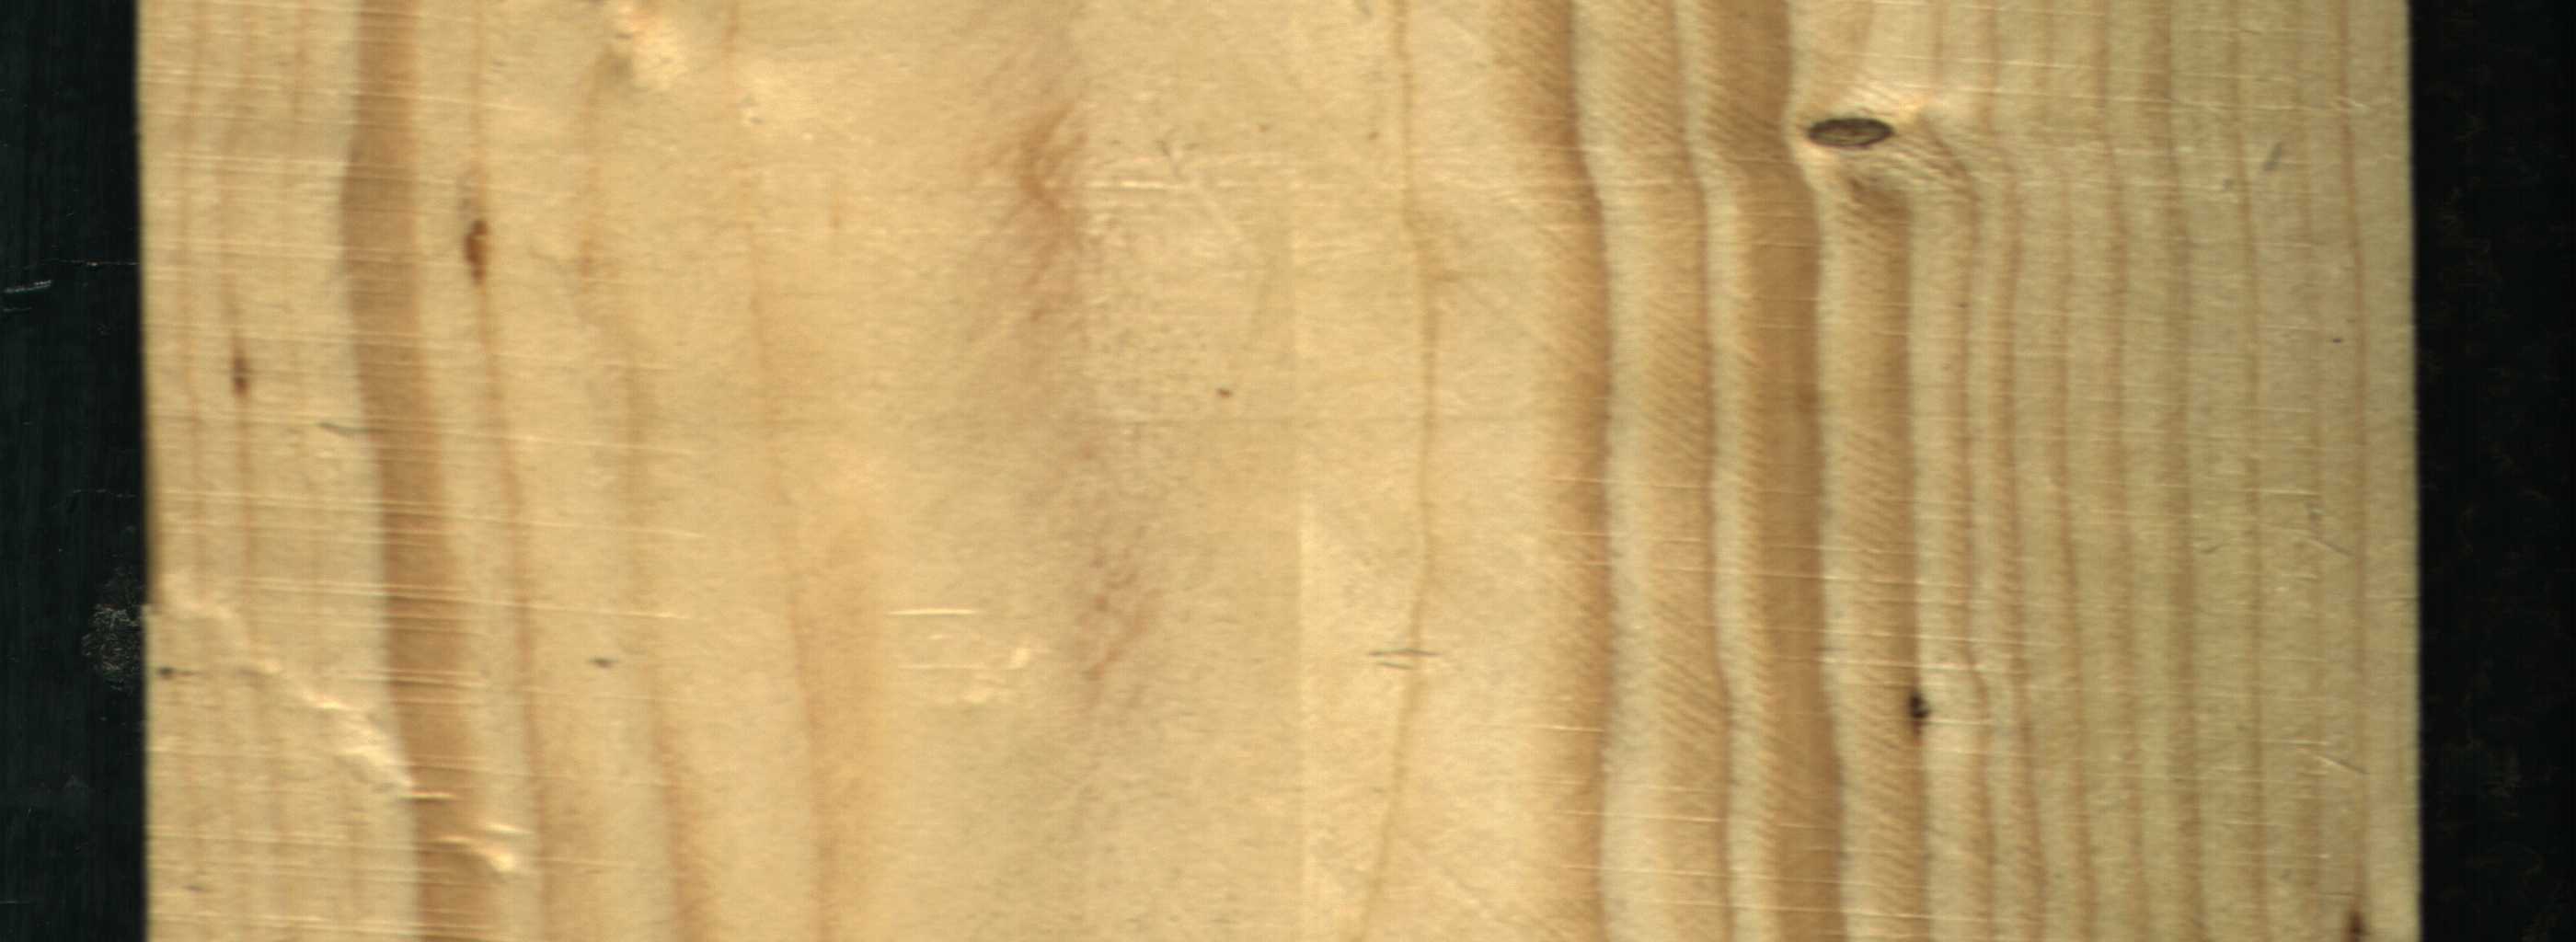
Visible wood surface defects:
resin
resin
Live_Knot